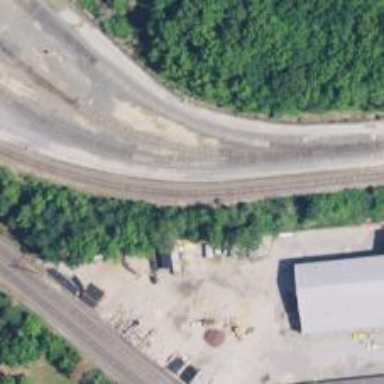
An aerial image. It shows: Railway yard.